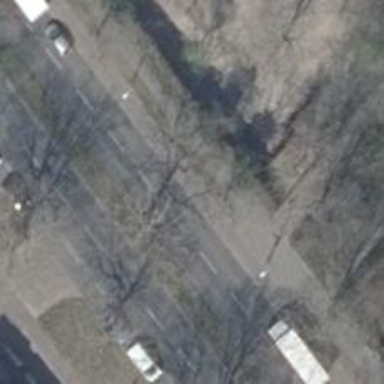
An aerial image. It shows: Avenue lined with broadleaved deciduous trees.